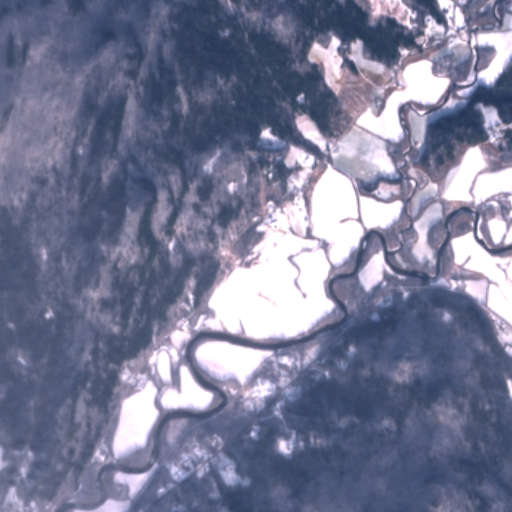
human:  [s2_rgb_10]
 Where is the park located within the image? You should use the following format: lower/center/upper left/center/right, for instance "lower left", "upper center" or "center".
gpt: The park is located in the center of the image.
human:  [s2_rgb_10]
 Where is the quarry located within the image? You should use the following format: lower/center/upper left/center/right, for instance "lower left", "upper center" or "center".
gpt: There is no quarry in the image.